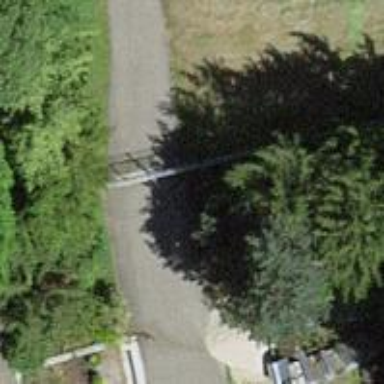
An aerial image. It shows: Gate.